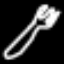
Label: fork